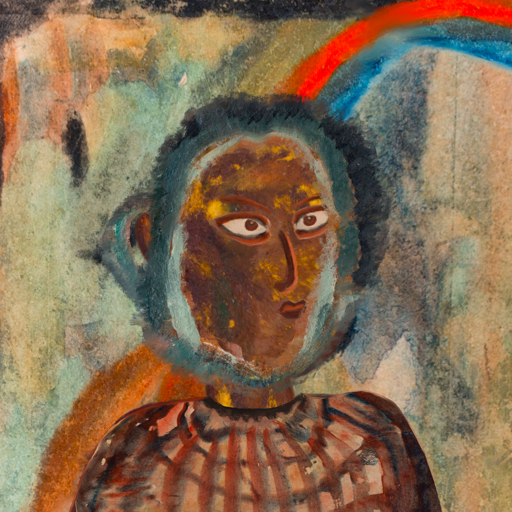
Background: Childish, Head And Neck Side: Comrade, Face Side: Roy_Bahadur, Bust: Orphan, Hair Side: Boggyland, Head Accessory: Blank, Second Necklace: Blank, Necklace: Blank, Baby: Blank